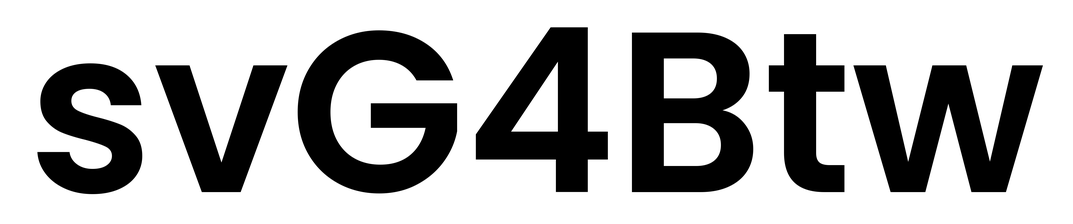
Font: Poppins-SemiBold